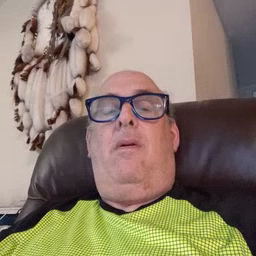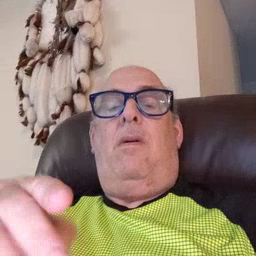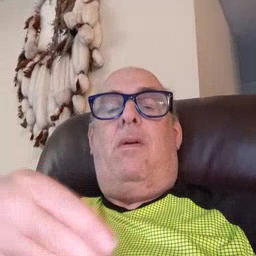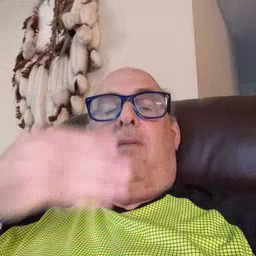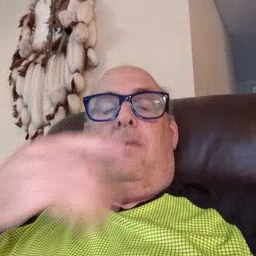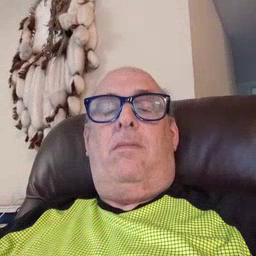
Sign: cereal